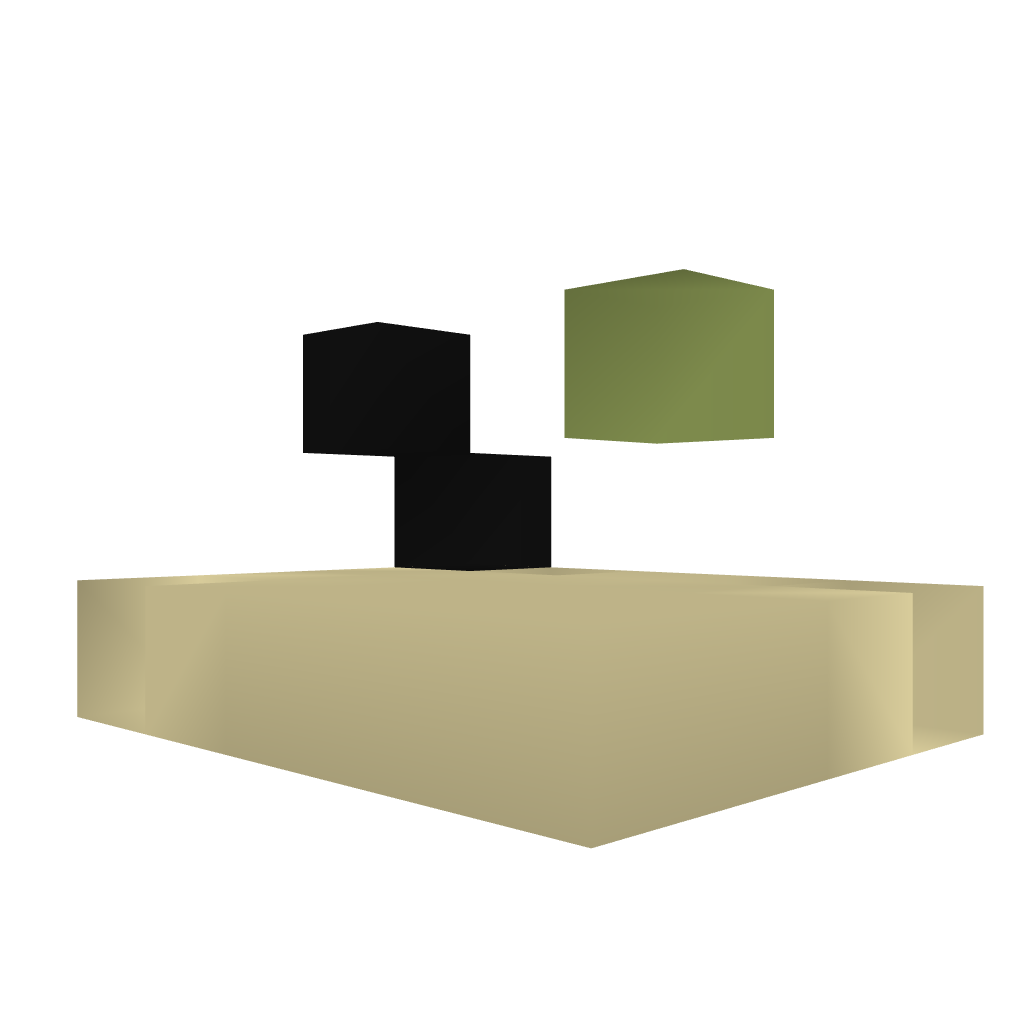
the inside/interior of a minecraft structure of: Fast and minimalistic redstone pulser